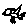
Label: bird